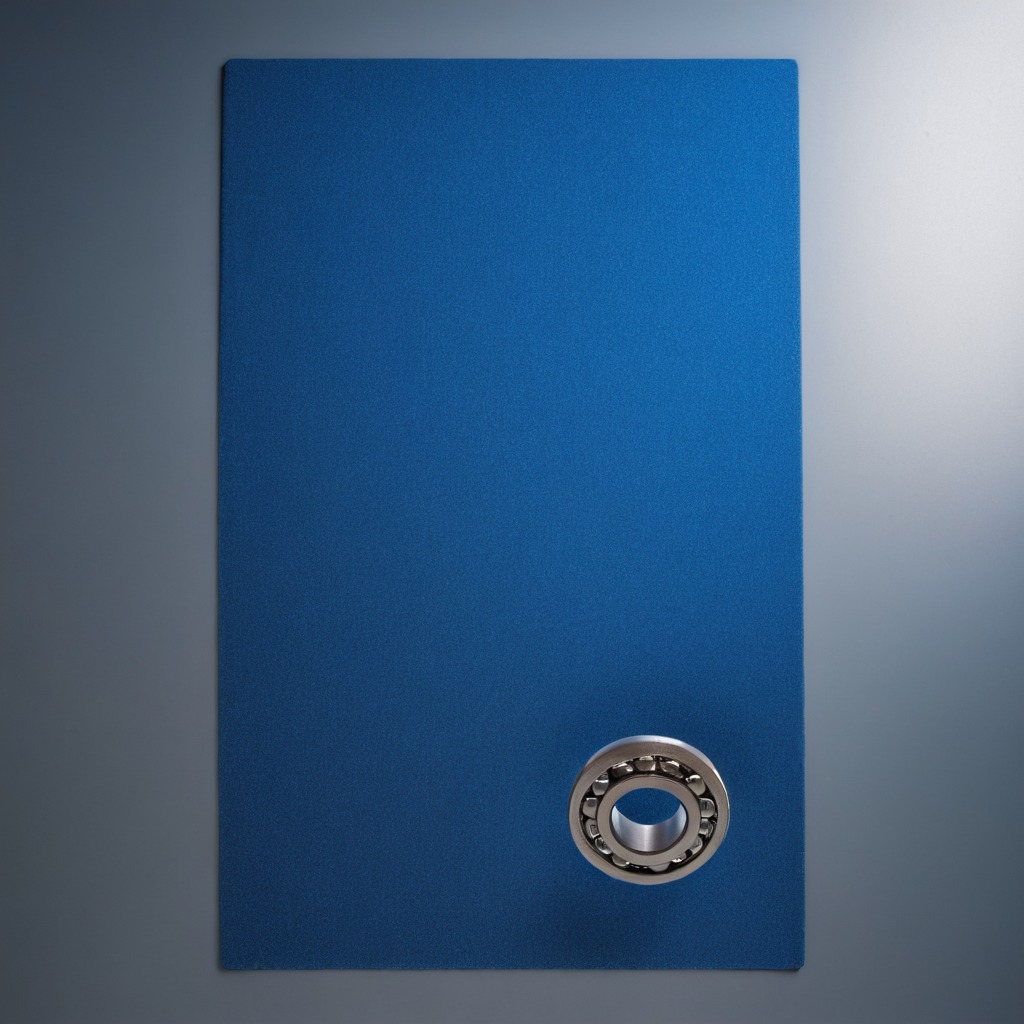
A metal ball bearing lying on a clean granite tabletop covered with a blue rubber mat inside a workshop under bright overhead lighting crisp shadows high clarity worn but beneath the mat